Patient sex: M
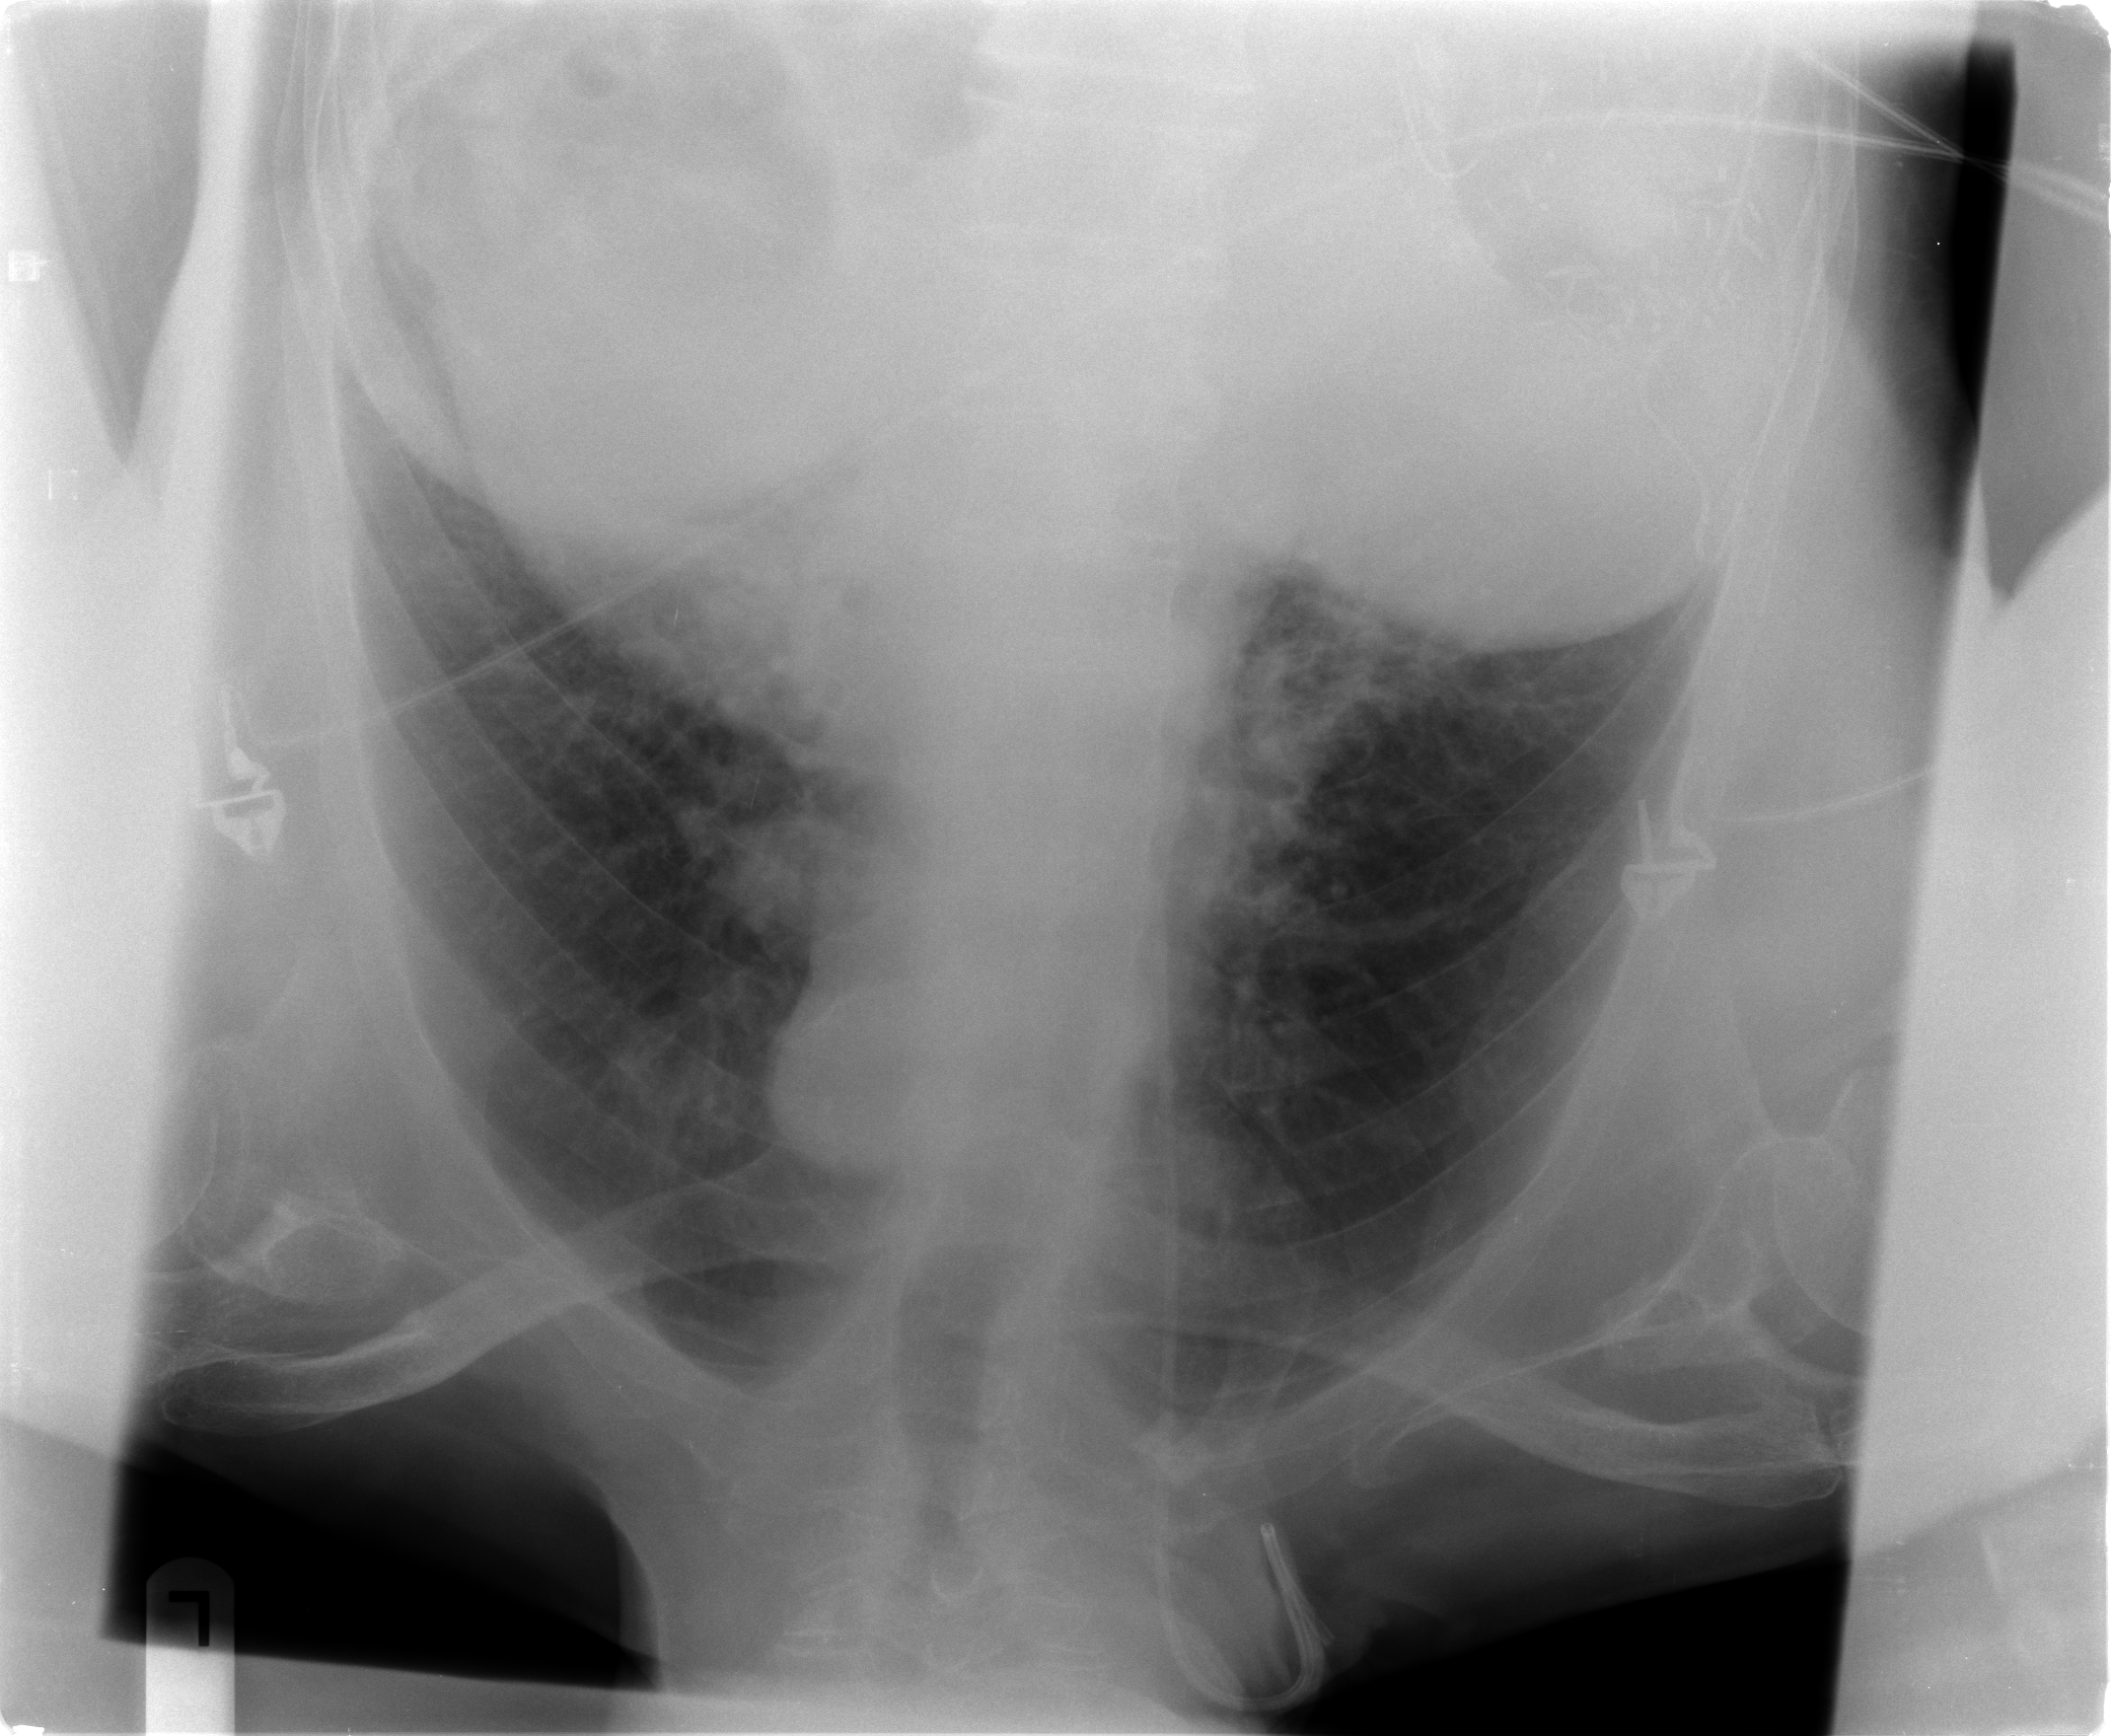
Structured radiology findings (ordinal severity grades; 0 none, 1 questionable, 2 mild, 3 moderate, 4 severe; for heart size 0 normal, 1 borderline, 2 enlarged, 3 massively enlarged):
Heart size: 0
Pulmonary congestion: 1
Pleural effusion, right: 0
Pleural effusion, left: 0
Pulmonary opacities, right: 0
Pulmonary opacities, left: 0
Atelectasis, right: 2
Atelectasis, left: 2